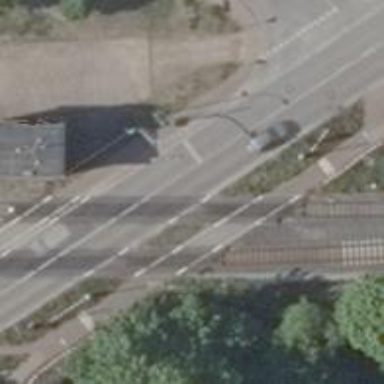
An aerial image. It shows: Primary highway with asphalt surface. There are sidewalks on both sides and dedicated cycle track on the right.